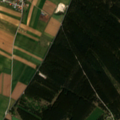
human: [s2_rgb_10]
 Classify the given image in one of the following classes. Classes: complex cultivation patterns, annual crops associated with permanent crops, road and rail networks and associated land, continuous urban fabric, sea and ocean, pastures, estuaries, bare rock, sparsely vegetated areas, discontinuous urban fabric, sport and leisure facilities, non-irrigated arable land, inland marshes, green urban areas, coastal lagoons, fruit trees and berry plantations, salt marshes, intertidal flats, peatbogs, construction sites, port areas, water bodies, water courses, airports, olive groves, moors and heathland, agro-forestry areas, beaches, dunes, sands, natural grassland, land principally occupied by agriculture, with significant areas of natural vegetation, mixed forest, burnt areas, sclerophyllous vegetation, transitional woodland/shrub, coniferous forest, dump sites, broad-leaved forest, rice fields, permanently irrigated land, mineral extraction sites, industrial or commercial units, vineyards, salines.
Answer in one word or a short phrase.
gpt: discontinuous urban fabric, non-irrigated arable land, coniferous forest